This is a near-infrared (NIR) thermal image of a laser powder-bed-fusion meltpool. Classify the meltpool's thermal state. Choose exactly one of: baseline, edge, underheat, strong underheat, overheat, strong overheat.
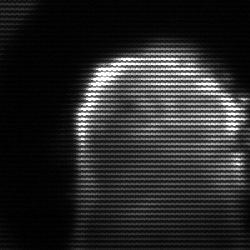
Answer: baseline